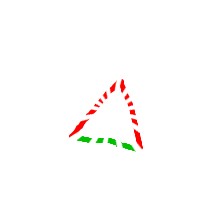
Shape: triangle